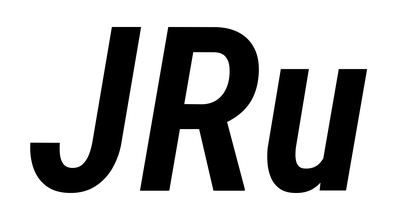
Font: Roboto-Italic_Condensed_SemiBold_Italic